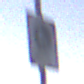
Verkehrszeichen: EndeFussgaengerzone
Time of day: Dusk
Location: Outdoor (Nature)
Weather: Clear
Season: NotSpecified
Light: Natural